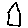
Label: house